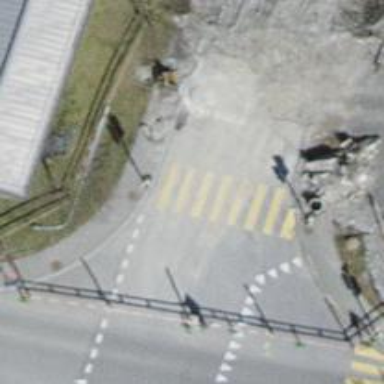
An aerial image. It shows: Crossing with zebra traffic signals.